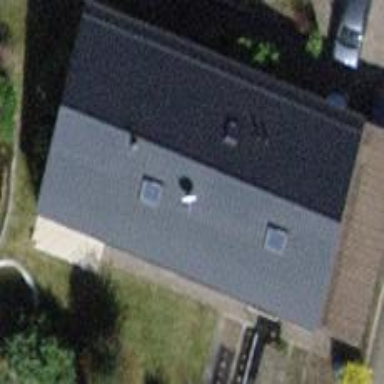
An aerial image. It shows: Building with tiled roof.